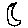
Label: moon